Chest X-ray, AP view. Patient: 20 years old, sex M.
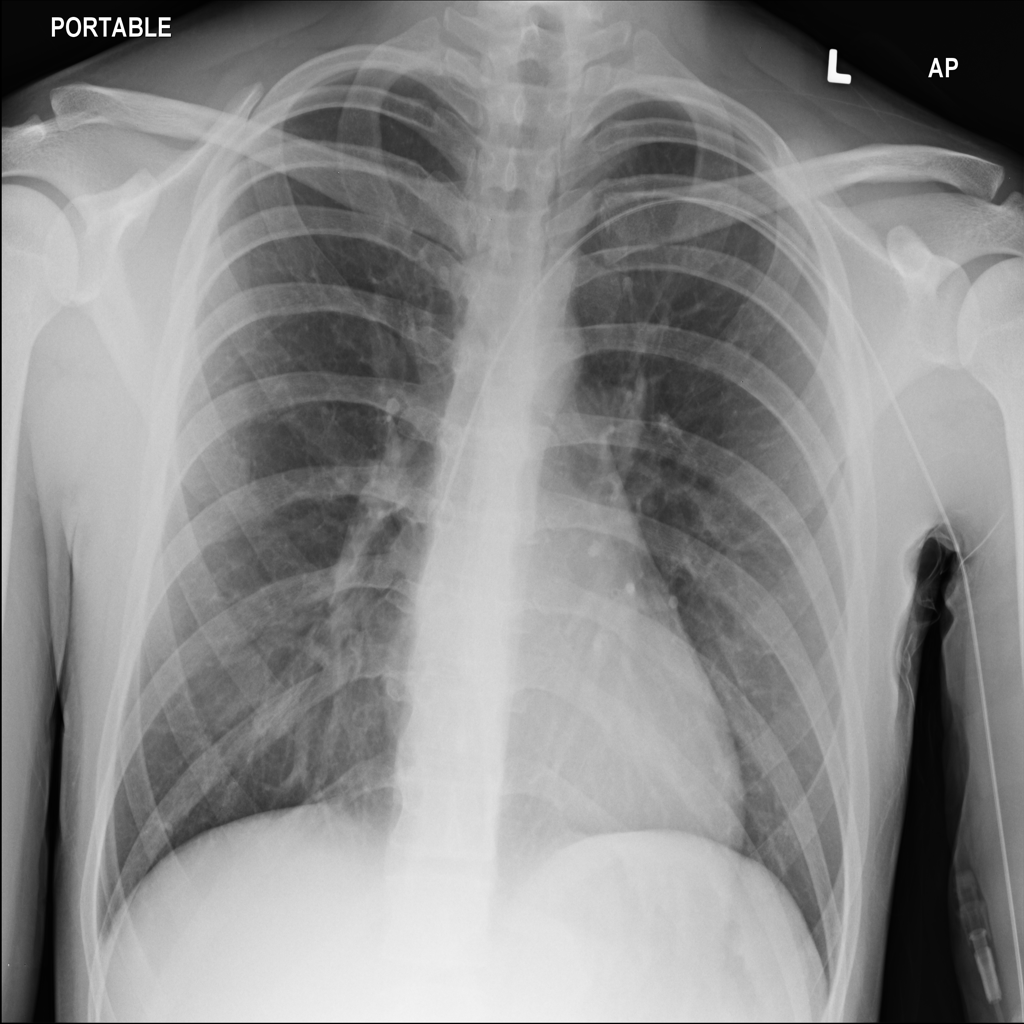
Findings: No Finding